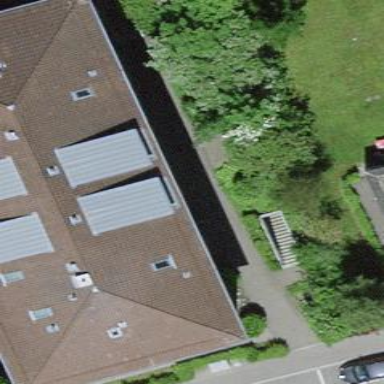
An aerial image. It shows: Gabled roof on residential building.